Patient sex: F
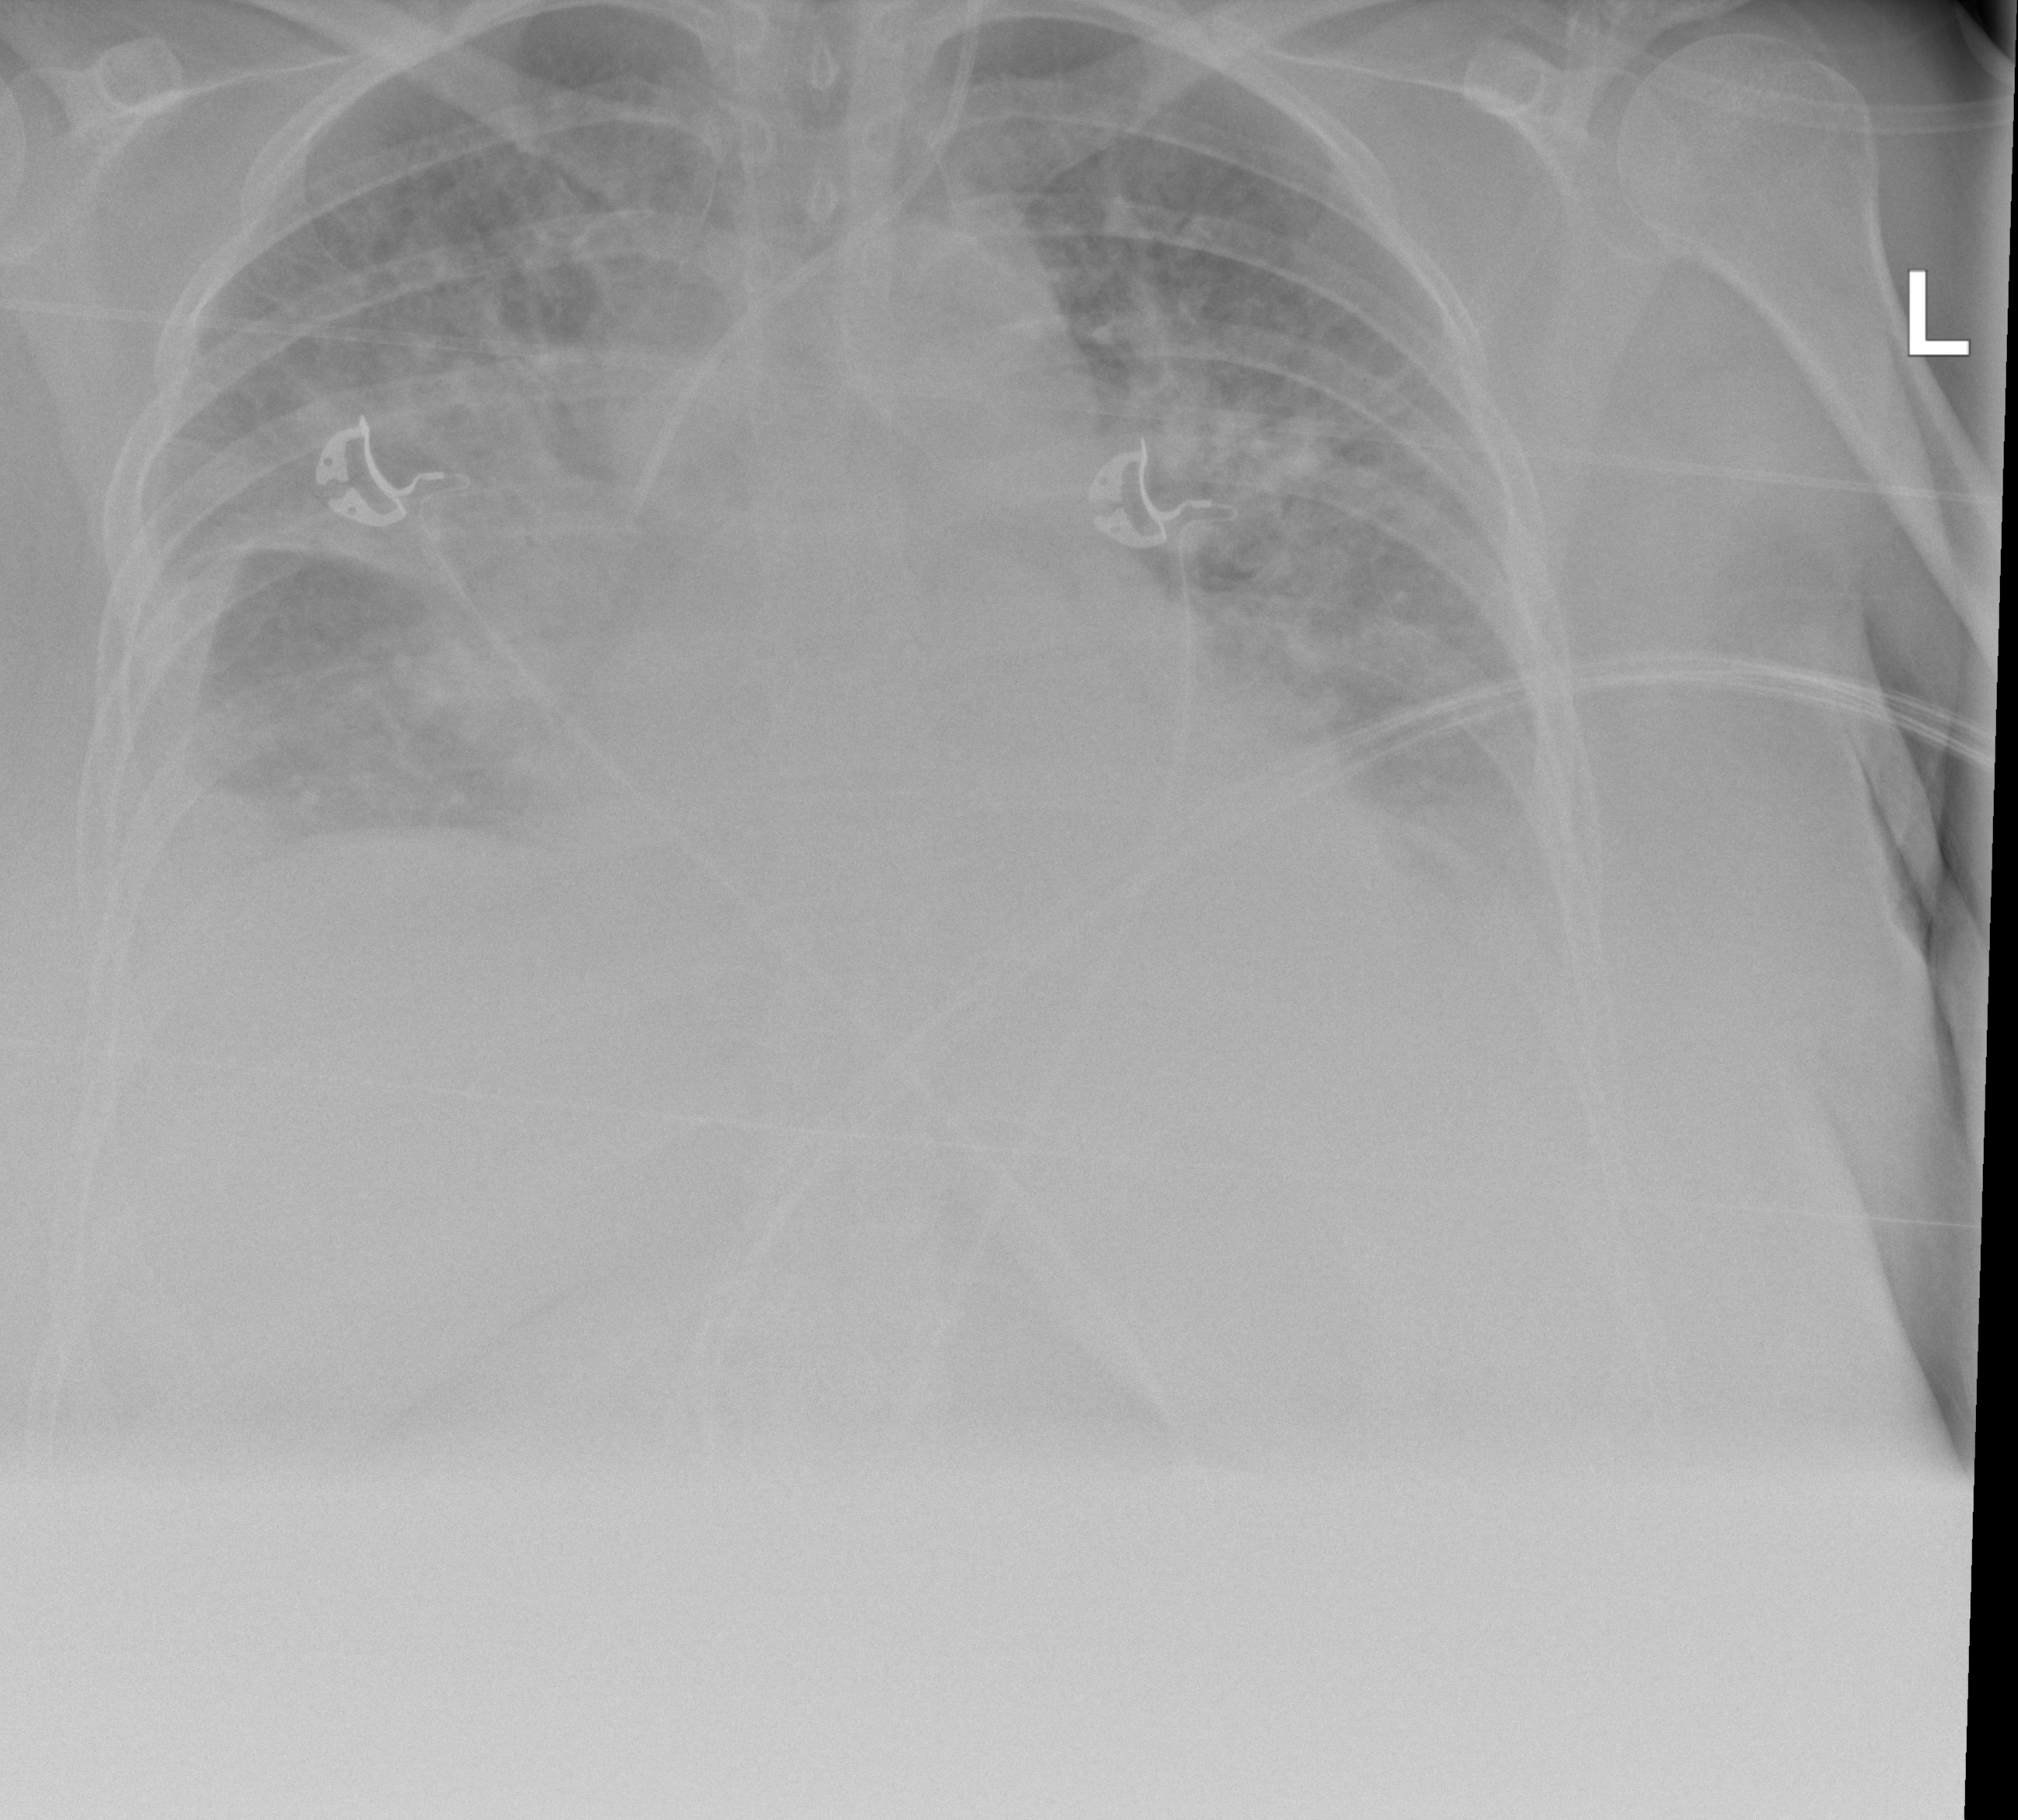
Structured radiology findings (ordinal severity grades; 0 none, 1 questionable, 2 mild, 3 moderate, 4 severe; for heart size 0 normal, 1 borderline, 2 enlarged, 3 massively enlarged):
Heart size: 1
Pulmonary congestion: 2
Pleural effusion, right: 2
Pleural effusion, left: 2
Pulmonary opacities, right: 3
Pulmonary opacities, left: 2
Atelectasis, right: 3
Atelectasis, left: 2